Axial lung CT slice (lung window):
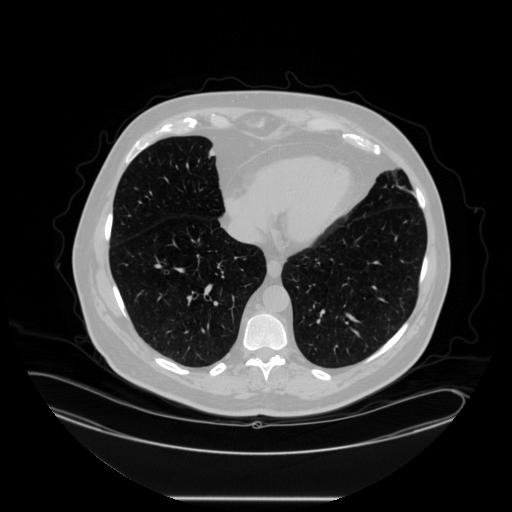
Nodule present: no